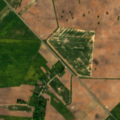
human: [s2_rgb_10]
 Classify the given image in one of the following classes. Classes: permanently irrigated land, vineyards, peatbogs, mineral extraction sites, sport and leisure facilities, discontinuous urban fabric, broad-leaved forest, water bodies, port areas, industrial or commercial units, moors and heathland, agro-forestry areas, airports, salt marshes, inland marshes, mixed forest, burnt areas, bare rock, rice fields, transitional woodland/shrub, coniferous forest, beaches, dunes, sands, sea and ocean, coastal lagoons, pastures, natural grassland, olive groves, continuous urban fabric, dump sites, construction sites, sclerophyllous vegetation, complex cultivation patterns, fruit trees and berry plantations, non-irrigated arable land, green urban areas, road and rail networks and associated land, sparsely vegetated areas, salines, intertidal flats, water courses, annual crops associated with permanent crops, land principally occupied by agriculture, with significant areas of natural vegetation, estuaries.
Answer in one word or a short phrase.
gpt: non-irrigated arable land, complex cultivation patterns